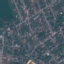
Land use / land cover class: Residential